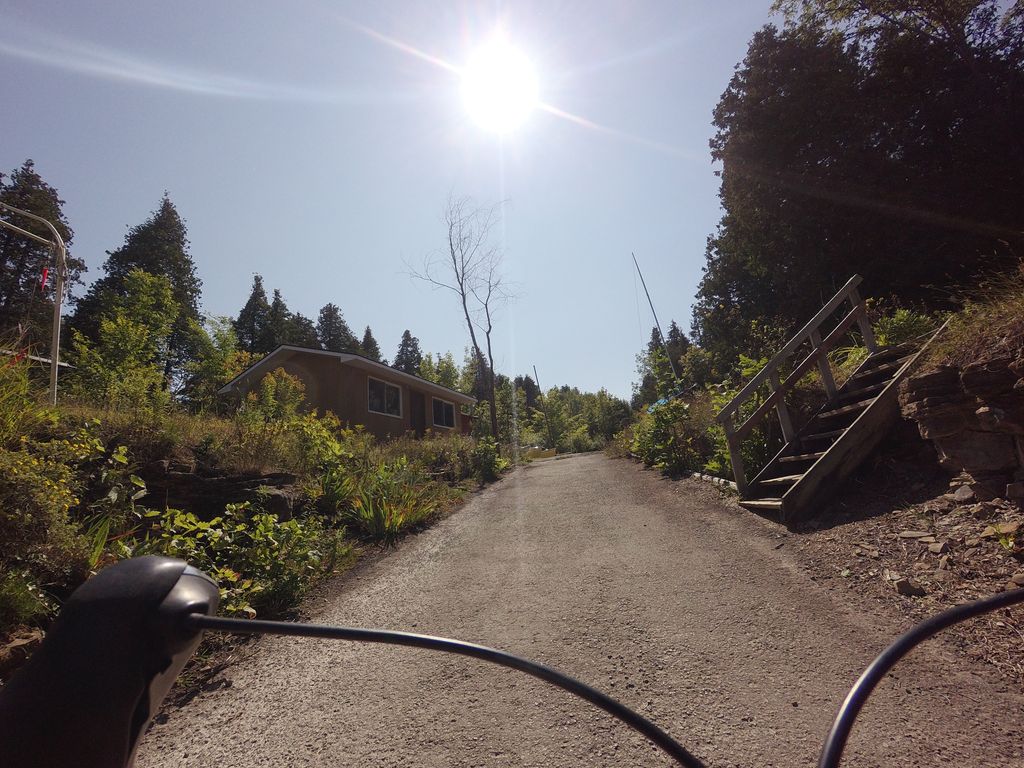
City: ottawa-gatineau